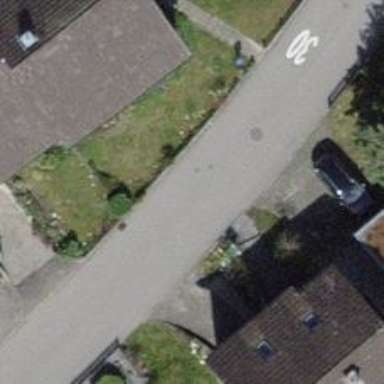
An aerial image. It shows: Asphalt road in residential area.